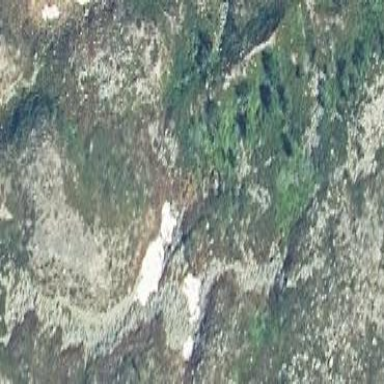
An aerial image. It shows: Natural scree.